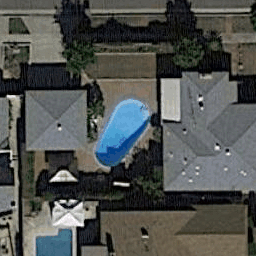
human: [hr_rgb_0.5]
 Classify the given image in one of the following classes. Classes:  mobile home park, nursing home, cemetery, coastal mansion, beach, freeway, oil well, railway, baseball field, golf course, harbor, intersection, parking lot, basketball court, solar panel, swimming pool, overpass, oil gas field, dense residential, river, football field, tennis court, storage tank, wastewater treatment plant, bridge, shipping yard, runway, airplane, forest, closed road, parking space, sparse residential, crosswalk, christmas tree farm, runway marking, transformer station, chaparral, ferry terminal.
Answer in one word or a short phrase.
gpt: swimming pool